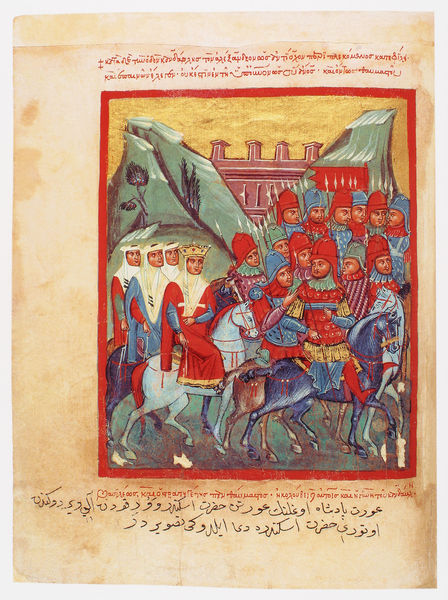
Titel: Der griechische Alexanderroman
Institution: Venedig, Hellenic Institute Codex Gr. 5
Schlagwörter: berg, blau, felsen, mann, umhang, weiß, frauen, grün, bunt, männer, gebäude, rot, schloss, tuch, kragen, rahmen, bild, gewand, gold, drei, blatt, krone, pferd, pferde, reiter, reiten, zaumzeug, schrift, rahmung, berge, mauer, grafik, krieg, könig, lanze, soldaten, zinnen, buch, burg, kreuz, orient, orientalisch, festung, druck, seite, illustration, schwert, text, waffen, buchstaben, soldat, helm, herrscher, ritter, rüstung, schimmel, buchseite, pergament, helme, arabisch, griechisch, mittelalter, krieger, stadtmauer, kreuzzug, lanzen, königin, turban, osmanisch, handschrift, osten, latein, buchmalerei, alexander, manuskript, kron, roman, pfeerd, fesl, rstung, alexanderroman, berrrrrr, #pferd, buchmalreei